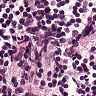
Metastatic tissue present: no